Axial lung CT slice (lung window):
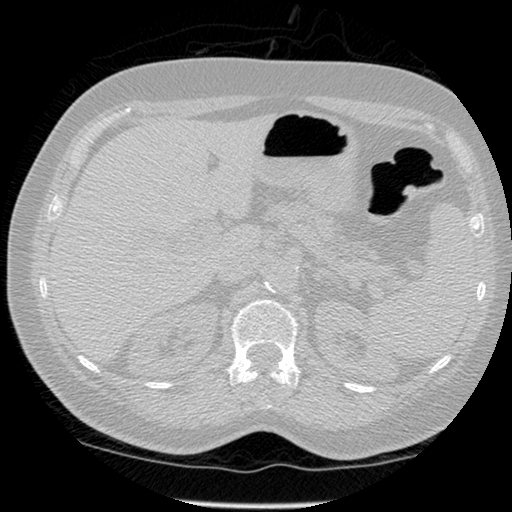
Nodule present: no